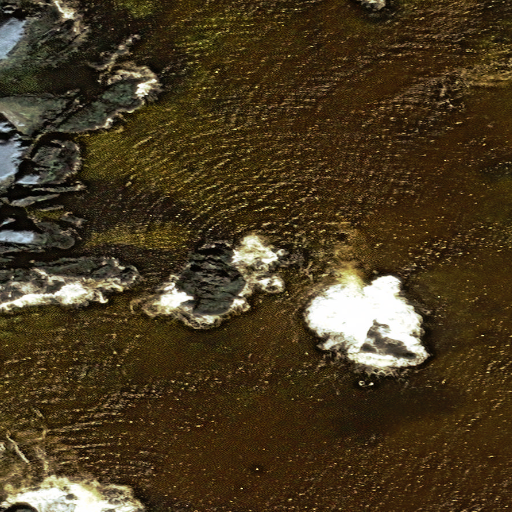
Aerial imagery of island in Alaska named Asuzudam Tanasuu containing only unknown